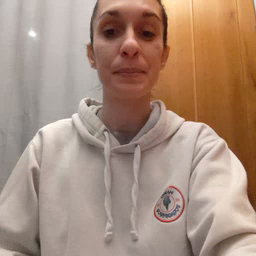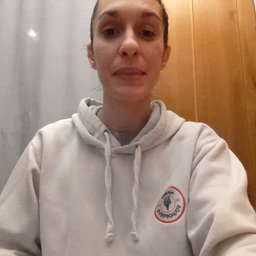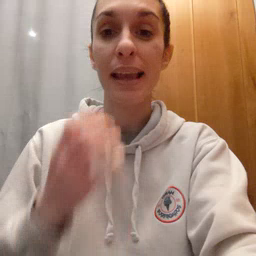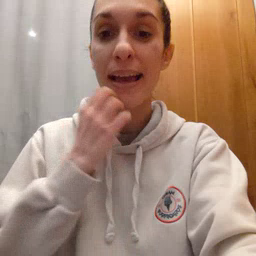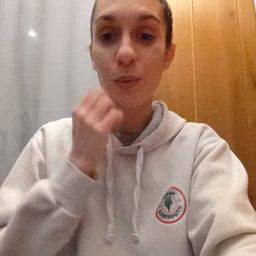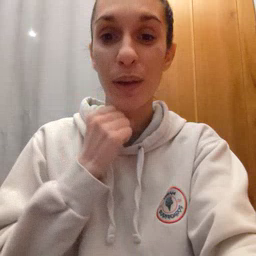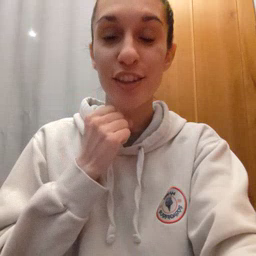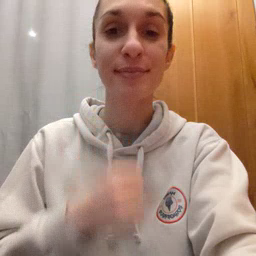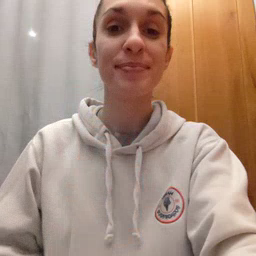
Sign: underwear